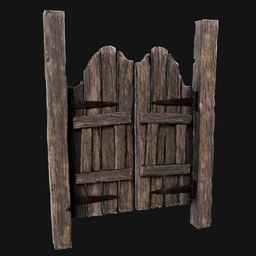
Label: architecture